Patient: sex M, age 69
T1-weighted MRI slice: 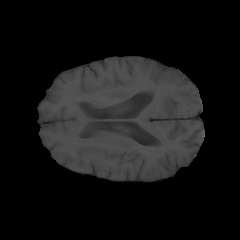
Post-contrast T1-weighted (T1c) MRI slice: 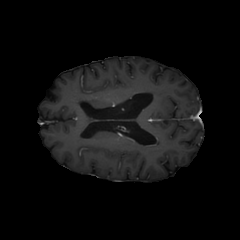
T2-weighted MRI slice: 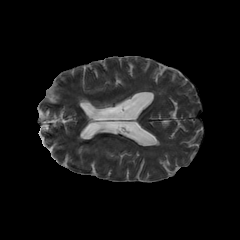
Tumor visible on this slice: no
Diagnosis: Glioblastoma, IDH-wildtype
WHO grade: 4